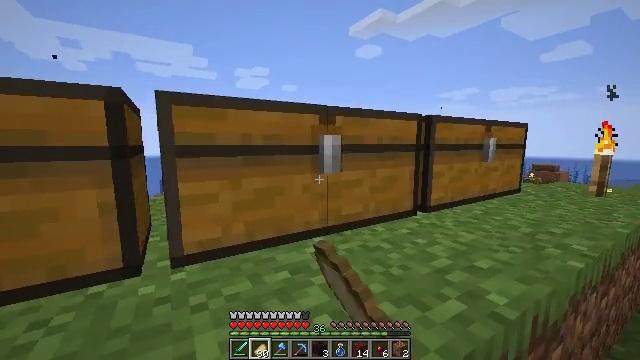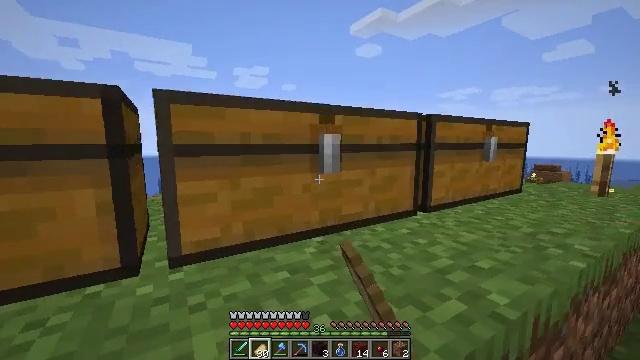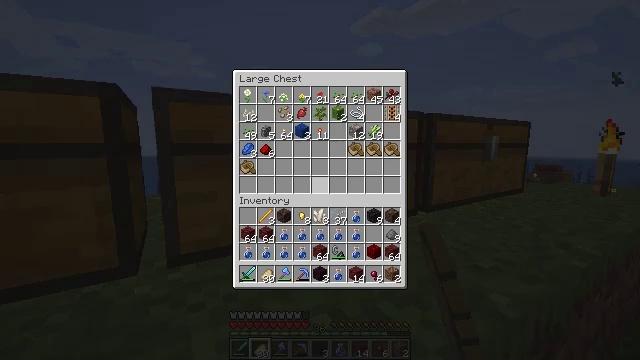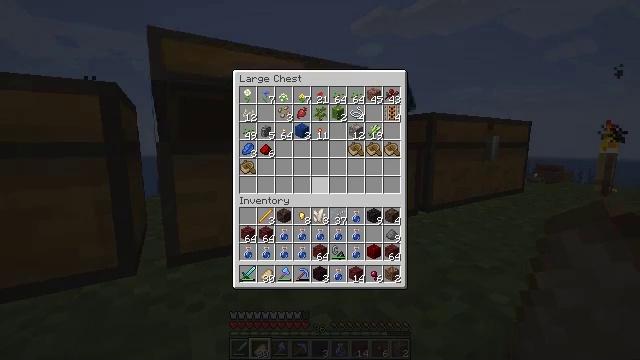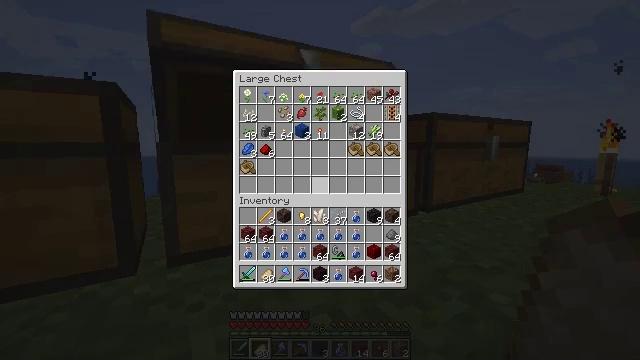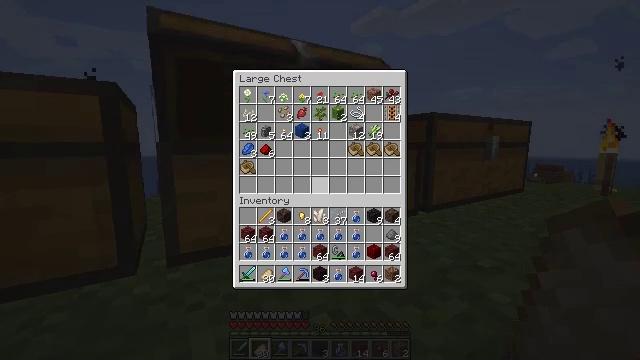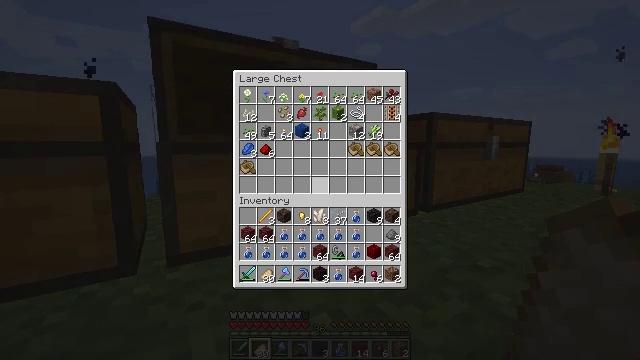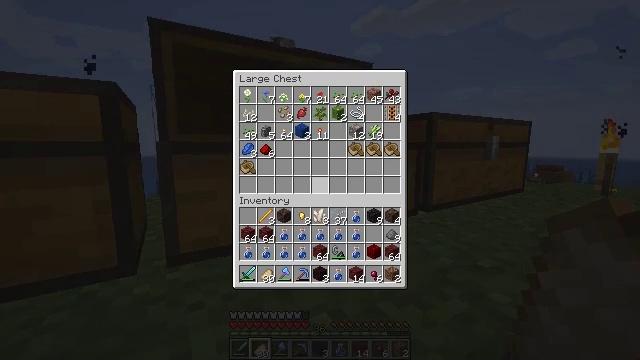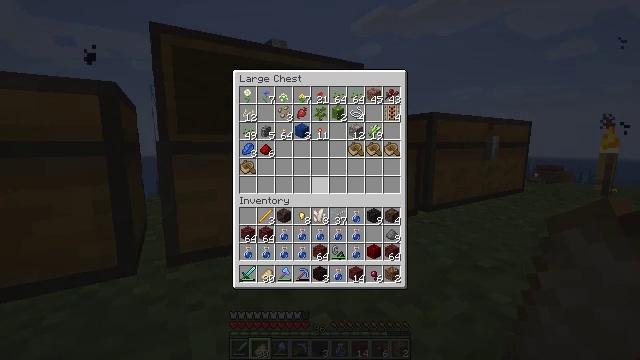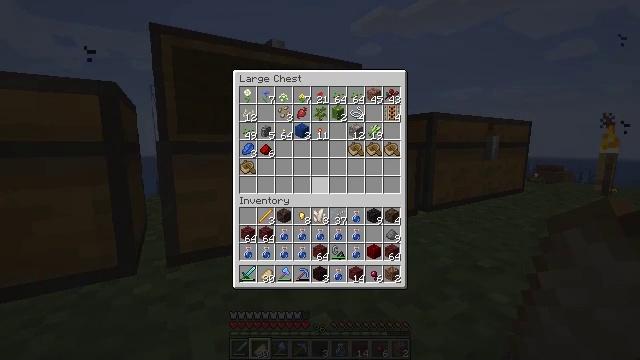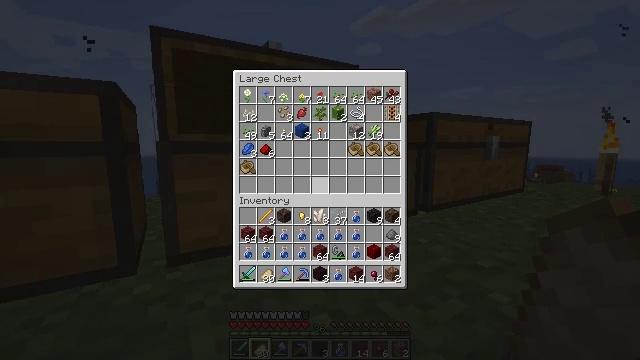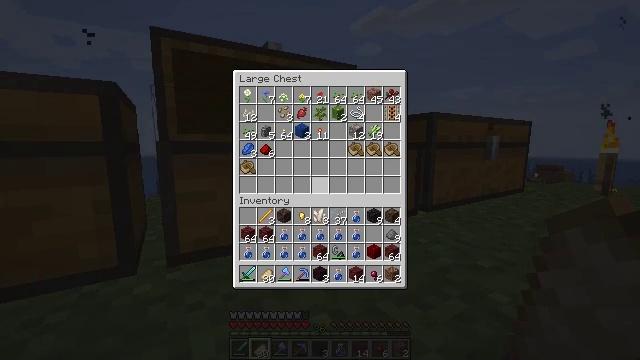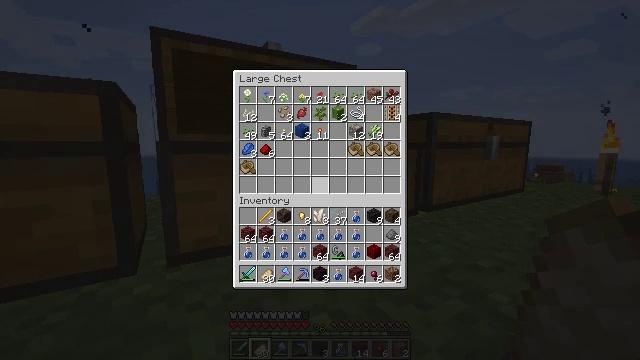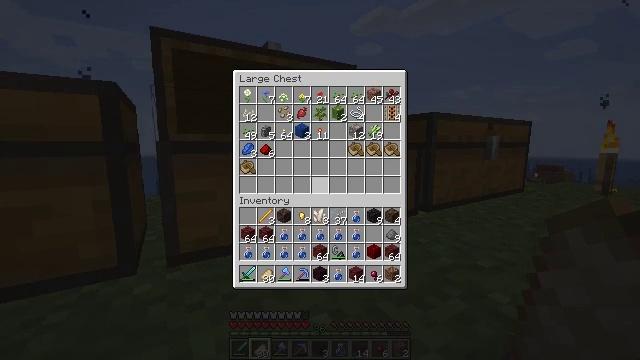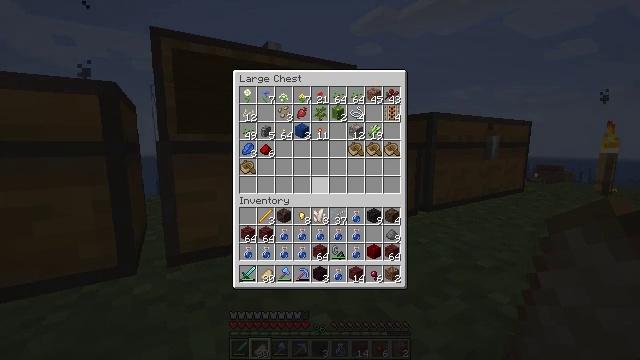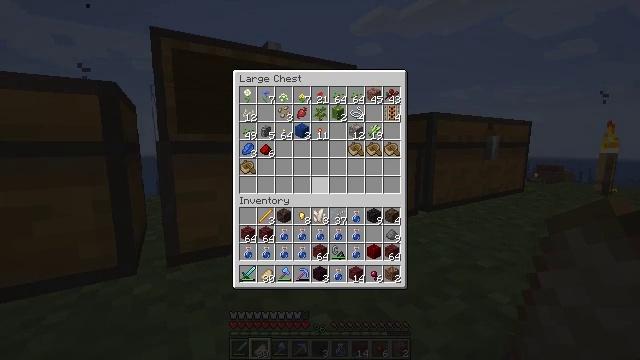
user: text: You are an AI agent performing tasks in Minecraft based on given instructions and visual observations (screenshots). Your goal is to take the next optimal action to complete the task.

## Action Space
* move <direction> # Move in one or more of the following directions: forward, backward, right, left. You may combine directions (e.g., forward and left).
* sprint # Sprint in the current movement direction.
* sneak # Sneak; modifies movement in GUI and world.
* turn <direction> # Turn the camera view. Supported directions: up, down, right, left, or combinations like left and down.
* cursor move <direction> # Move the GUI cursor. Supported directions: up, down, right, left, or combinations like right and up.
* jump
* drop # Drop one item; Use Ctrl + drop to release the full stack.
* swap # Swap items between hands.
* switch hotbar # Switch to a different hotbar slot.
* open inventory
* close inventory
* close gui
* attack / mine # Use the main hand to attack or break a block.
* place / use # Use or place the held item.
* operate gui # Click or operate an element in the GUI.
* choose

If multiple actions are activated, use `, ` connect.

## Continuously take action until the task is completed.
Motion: motion action
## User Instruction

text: Craft sugar.
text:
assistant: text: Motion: no_op
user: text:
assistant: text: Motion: open gui
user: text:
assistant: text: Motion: no_op
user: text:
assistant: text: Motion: no_op
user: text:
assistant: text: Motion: no_op
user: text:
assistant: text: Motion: no_op
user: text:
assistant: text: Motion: no_op
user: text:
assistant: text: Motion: no_op
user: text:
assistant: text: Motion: no_op
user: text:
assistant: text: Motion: no_op
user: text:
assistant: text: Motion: no_op
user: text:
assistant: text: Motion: no_op
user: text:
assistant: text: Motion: no_op
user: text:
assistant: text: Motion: no_op
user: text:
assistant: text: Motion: no_op
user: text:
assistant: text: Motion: no_op
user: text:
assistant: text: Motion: no_op
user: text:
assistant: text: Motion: no_op
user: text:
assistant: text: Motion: no_op
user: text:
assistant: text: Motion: no_op
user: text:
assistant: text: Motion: cursor move right
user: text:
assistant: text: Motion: no_op
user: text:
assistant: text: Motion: no_op
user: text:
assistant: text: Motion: no_op
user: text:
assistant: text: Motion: no_op
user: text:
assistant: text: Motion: no_op
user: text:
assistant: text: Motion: no_op
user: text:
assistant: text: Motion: no_op
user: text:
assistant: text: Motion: no_op
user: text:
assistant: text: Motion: no_op